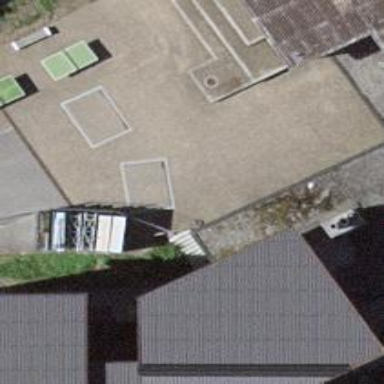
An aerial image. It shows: View of roof of building.